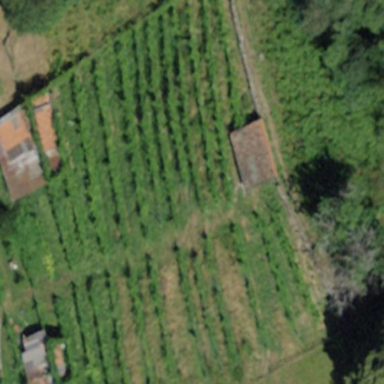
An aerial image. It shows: Vineyard.